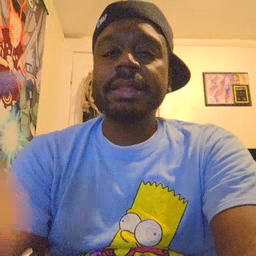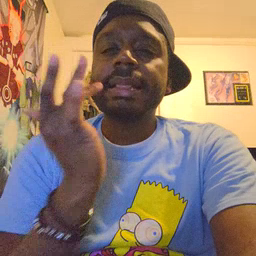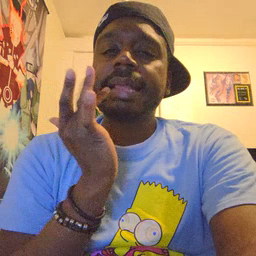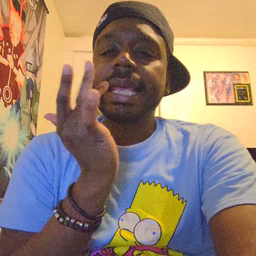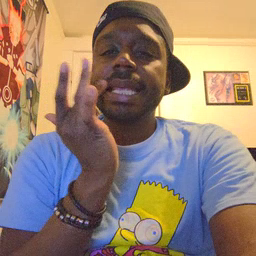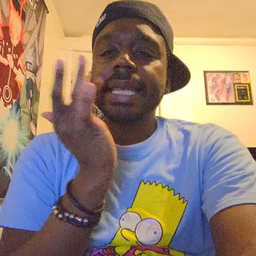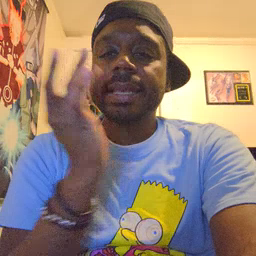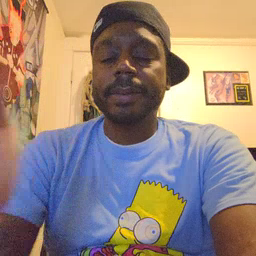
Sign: taste